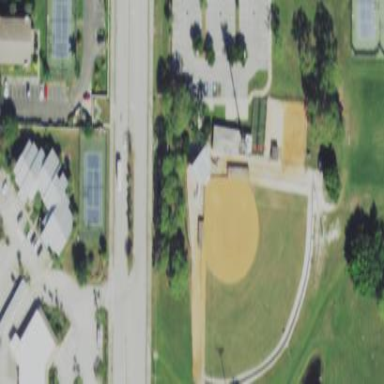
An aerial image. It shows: Softball pitch for leisure and sport activities.